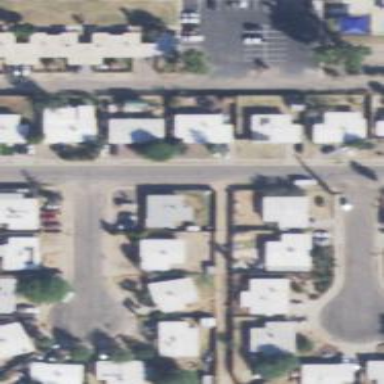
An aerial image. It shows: Alley classified as service road.